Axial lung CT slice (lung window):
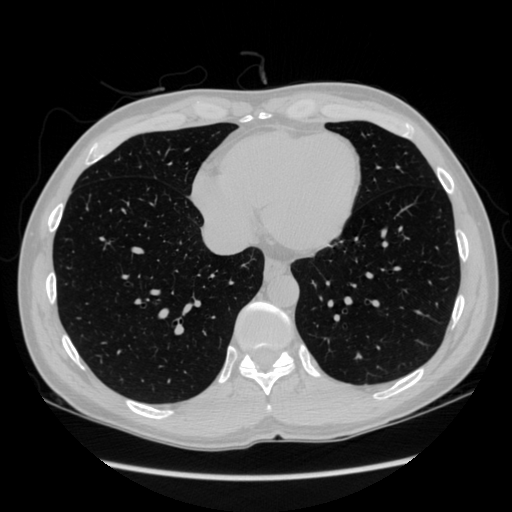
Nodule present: no